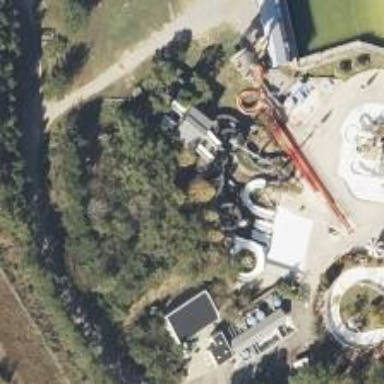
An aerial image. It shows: Water slide attraction.